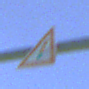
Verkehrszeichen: Lichtzeichenanlage
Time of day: Midday
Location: Outdoor (Nature)
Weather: Clear
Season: Summer
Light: Natural